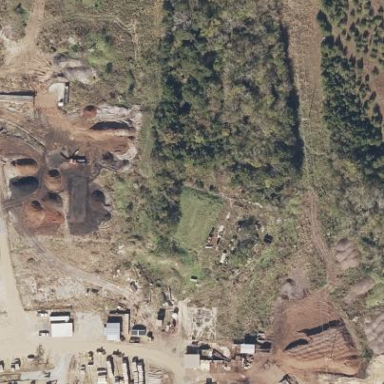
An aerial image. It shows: Industrial area with sawmill. The works are man-made structure.